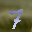
Label: 7